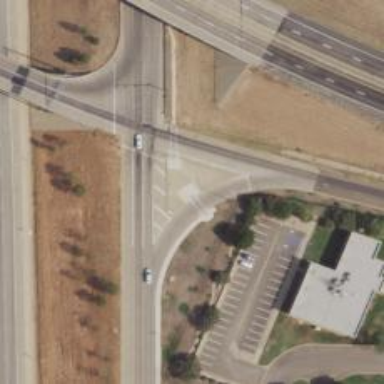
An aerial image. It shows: Trunk link highway.